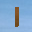
Label: 1